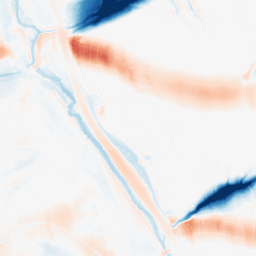
Category: morphological
Decomposition family: morphological_ellipse
Decomposition parameters: operation: average
width: 50
height: 20
Upsampling method: bspline
Upsampling parameters: scale: 2
Upsampling scale: 2